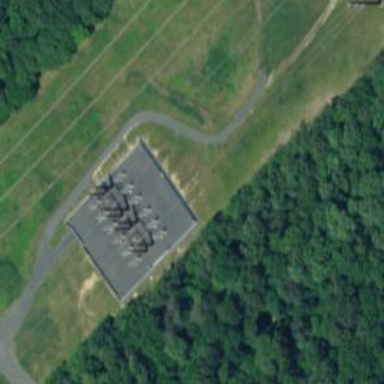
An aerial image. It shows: Power substation.